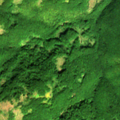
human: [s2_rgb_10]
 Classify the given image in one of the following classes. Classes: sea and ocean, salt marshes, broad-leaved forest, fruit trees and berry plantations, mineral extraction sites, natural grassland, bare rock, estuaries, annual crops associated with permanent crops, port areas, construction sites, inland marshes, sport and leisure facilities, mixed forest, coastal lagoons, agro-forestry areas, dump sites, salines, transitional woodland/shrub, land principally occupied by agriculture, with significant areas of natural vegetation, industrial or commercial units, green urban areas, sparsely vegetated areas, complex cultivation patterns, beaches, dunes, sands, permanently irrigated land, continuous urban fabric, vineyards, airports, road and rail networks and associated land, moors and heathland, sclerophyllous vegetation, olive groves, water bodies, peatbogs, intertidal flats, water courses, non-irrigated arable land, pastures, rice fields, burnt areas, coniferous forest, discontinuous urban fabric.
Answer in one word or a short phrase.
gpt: broad-leaved forest, transitional woodland/shrub